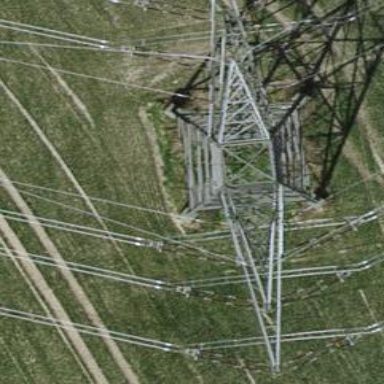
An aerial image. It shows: Towering power structure.